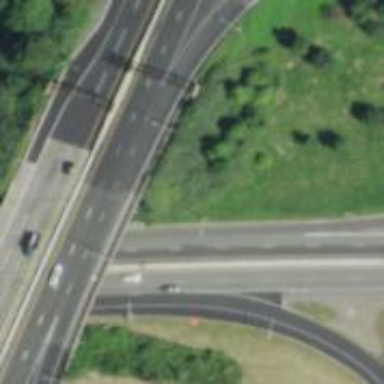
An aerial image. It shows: Bridge over motorway_link.